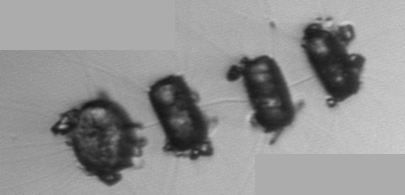
Label: Thalassiosira_TAG_external_detritus